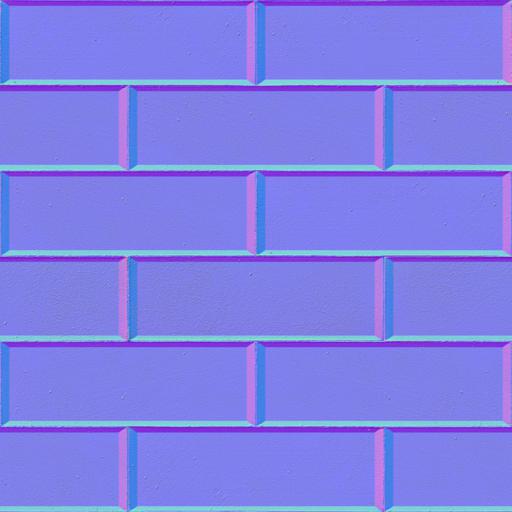
brick bricks stone wall